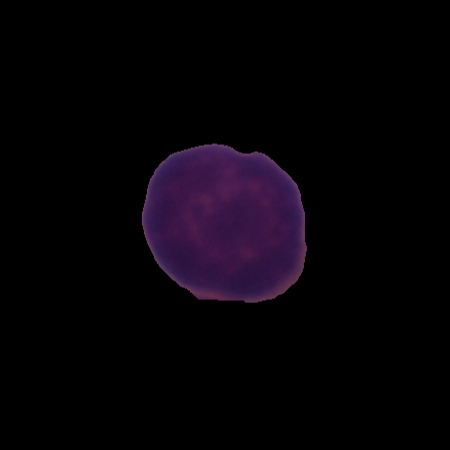
Label: healthy